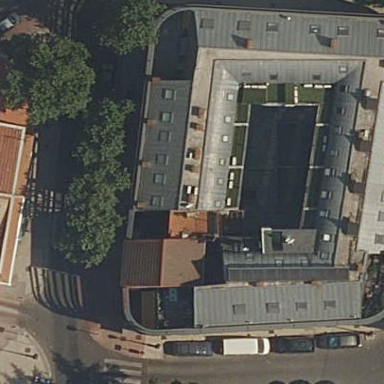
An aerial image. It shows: Image showing building with apartments.